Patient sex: F
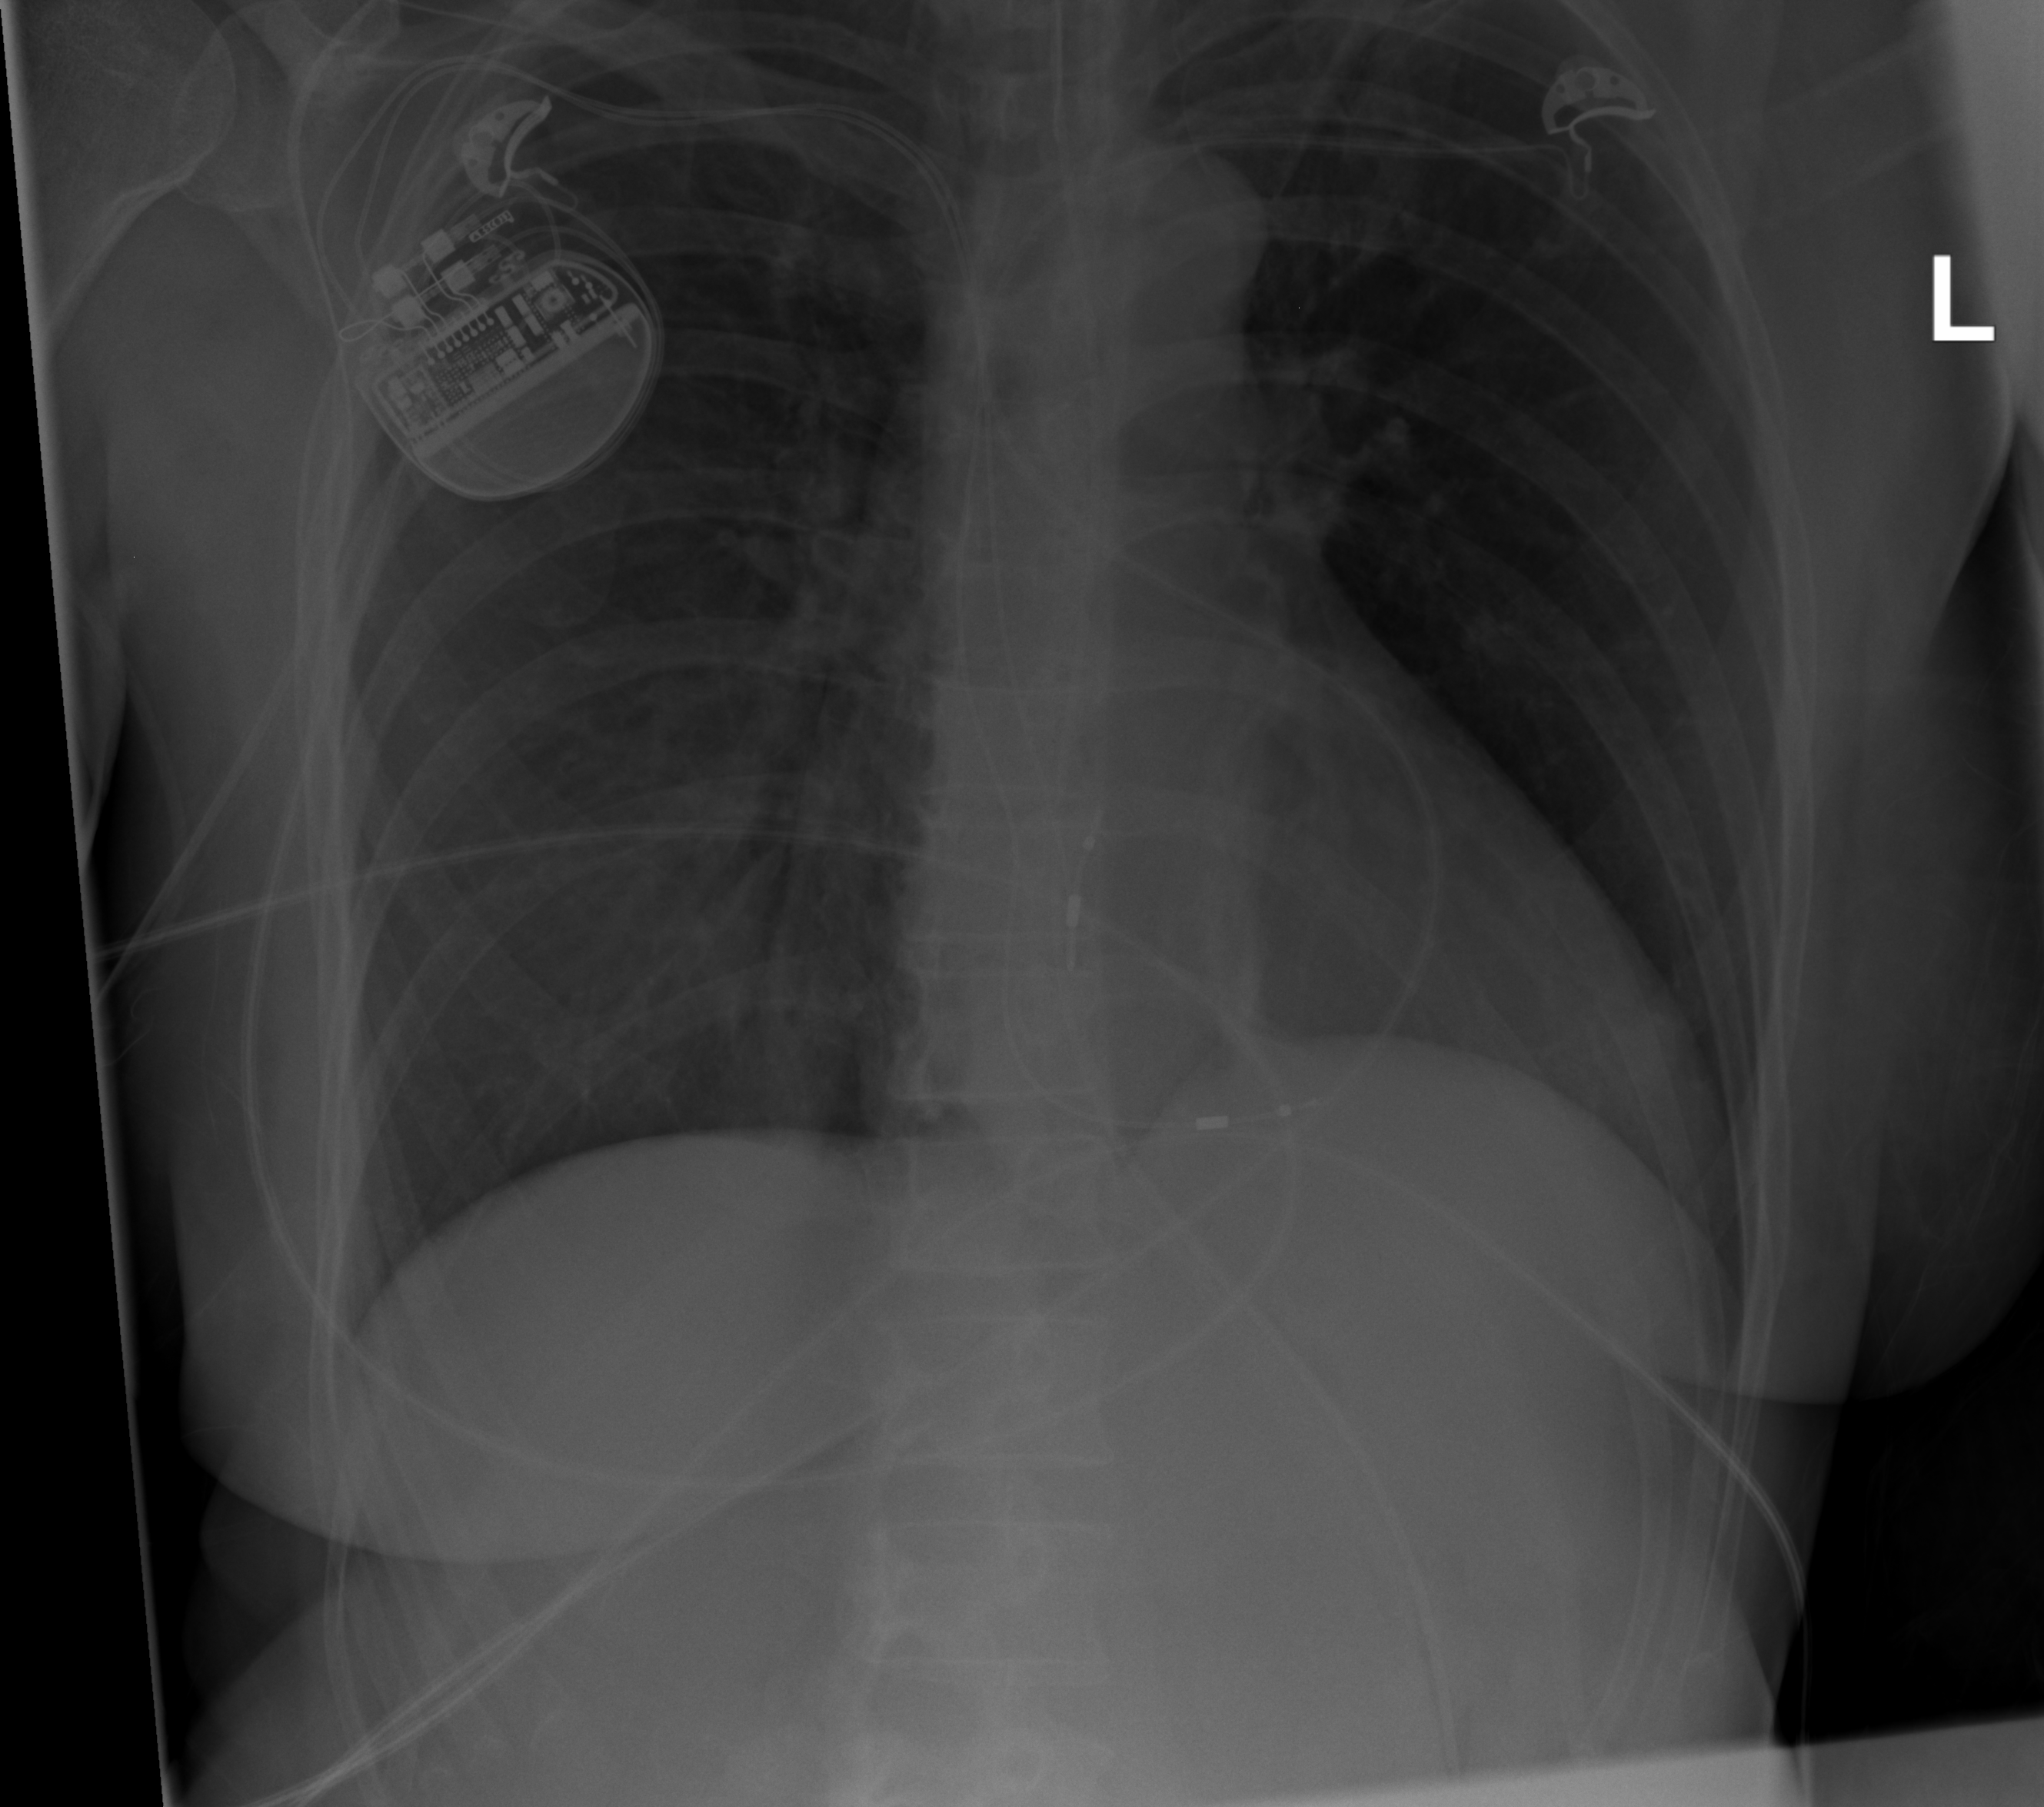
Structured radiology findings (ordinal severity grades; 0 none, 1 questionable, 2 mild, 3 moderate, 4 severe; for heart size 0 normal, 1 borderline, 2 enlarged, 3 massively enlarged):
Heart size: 1
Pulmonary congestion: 0
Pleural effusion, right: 0
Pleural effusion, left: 0
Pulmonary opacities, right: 0
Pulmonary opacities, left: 0
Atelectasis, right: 2
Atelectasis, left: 0